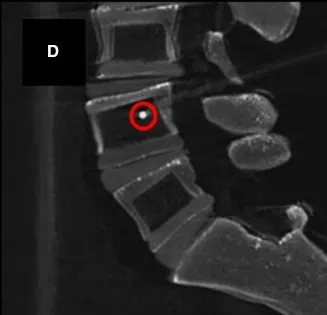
Lateral.
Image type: radiology (ct)